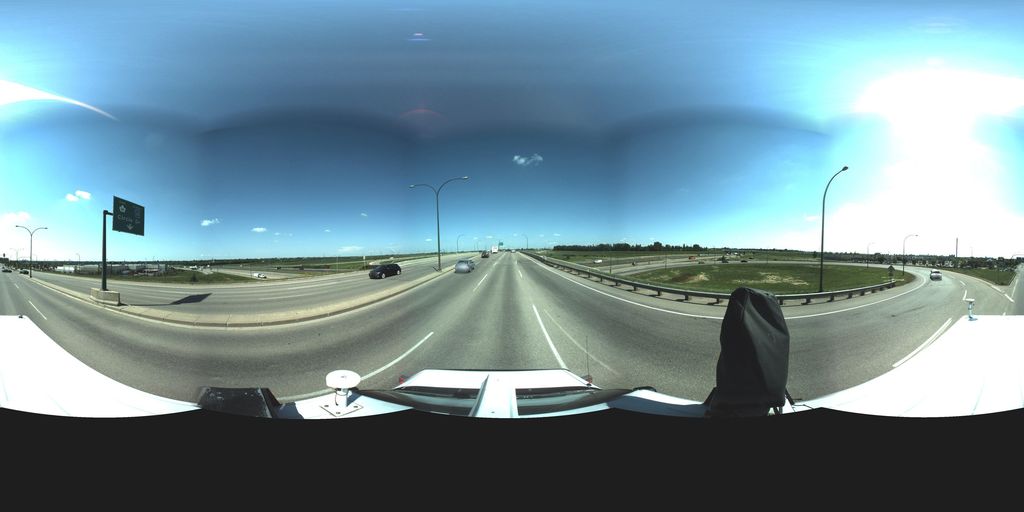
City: saskatoon